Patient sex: M
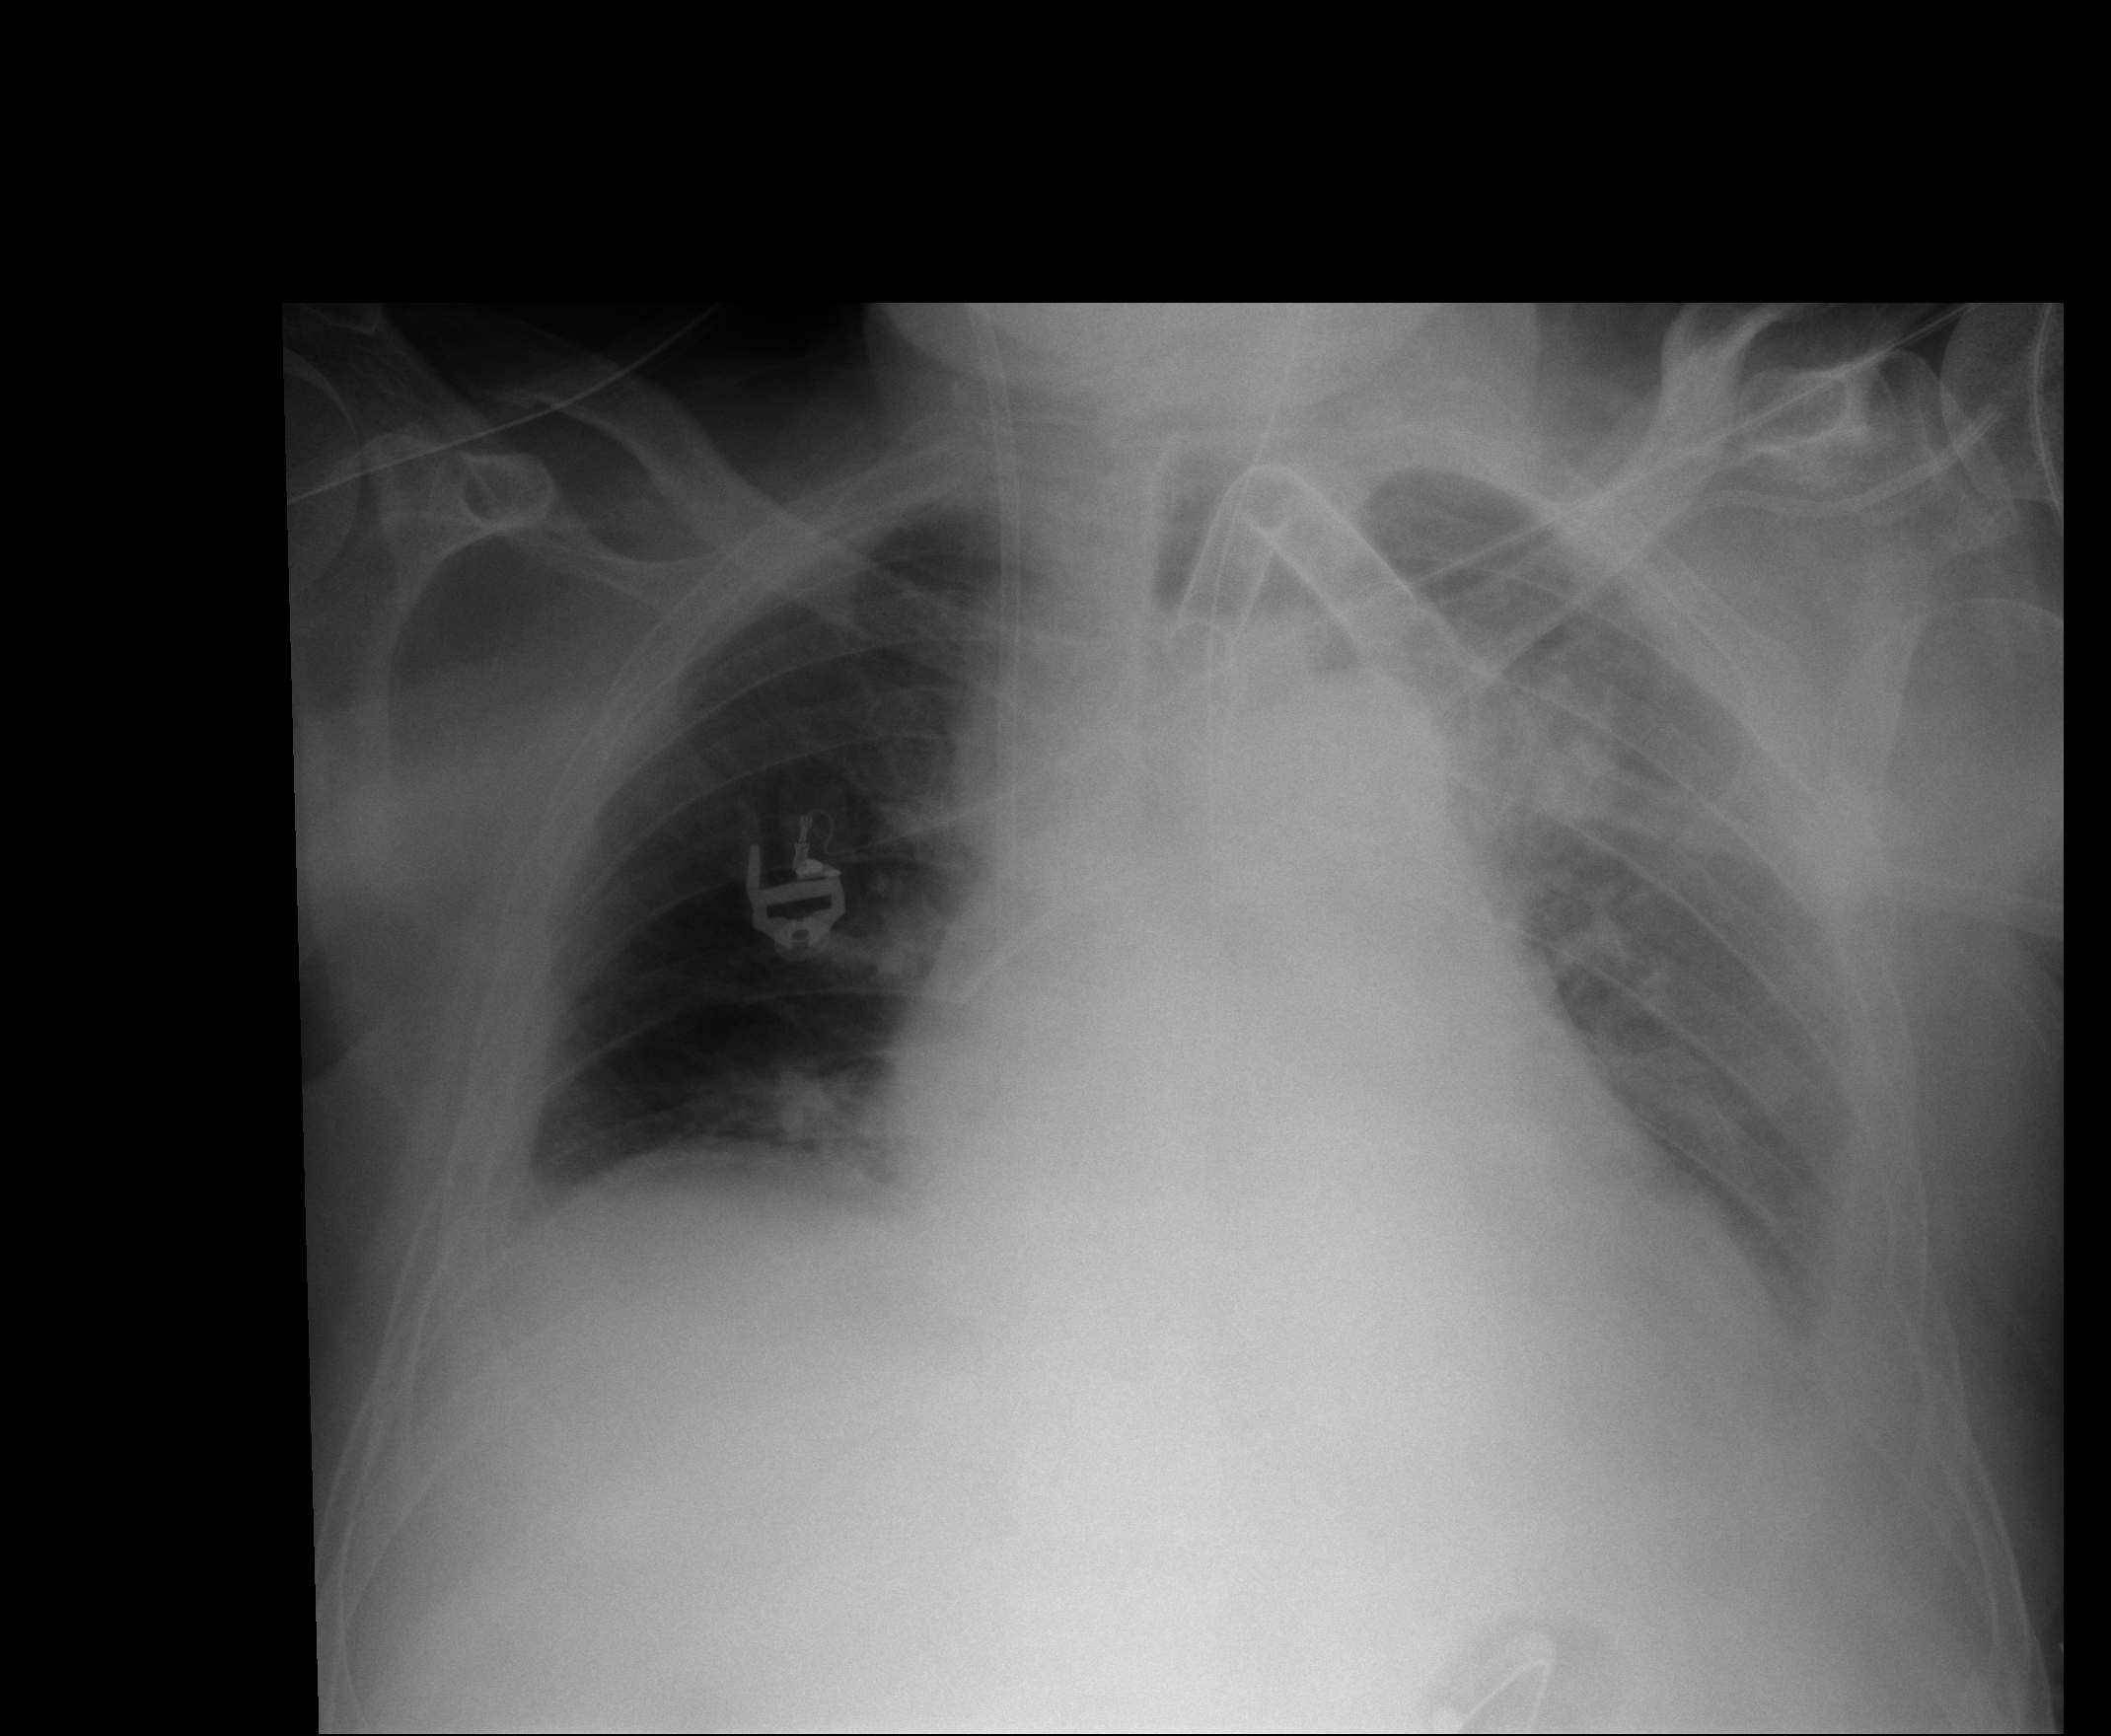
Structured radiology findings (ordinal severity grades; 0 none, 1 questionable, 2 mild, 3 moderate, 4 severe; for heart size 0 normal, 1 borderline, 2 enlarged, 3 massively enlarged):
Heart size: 2
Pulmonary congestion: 2
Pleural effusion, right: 2
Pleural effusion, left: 2
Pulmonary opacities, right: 0
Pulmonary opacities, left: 1
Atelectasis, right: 2
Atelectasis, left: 2